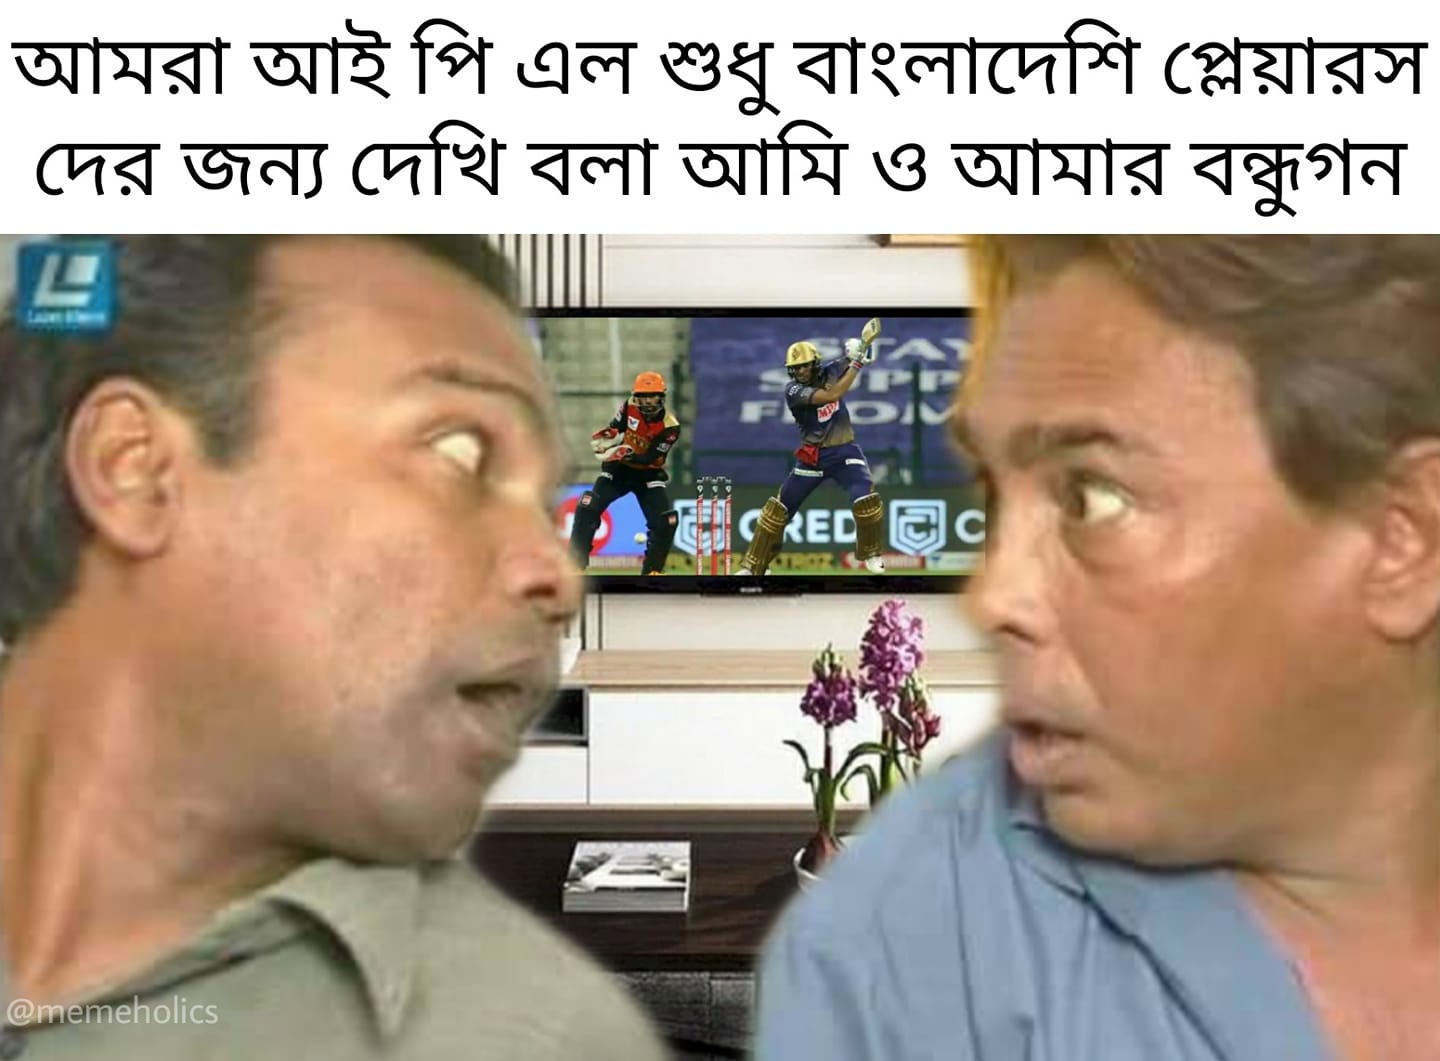
Caption: আমরা আই পি এল শুধু বাংলাদেশি প্লেয়ারস দের জন্য দেখি বলা আমি ও আমার বন্ধুগন
Label: non-hate